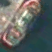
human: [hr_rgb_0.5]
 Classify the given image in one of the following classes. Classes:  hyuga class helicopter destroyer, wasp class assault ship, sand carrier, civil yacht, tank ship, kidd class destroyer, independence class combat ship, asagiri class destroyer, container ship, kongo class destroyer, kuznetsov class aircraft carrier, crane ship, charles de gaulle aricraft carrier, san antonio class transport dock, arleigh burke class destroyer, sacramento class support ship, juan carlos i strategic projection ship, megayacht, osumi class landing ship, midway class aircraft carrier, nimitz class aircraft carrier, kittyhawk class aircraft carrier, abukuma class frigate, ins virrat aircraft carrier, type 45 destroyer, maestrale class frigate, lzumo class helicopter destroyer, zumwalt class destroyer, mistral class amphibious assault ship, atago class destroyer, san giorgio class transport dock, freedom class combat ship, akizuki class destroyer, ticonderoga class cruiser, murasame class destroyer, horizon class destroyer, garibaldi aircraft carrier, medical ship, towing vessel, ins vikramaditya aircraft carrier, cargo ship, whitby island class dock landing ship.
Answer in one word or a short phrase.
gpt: Towing vessel